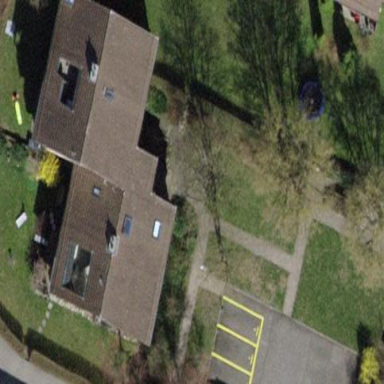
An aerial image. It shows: Building with tile roof.